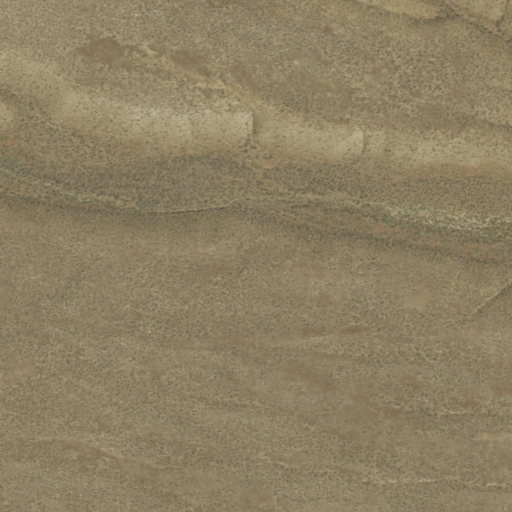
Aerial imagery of valley in Nevada named Trail Canyon containing only shrub